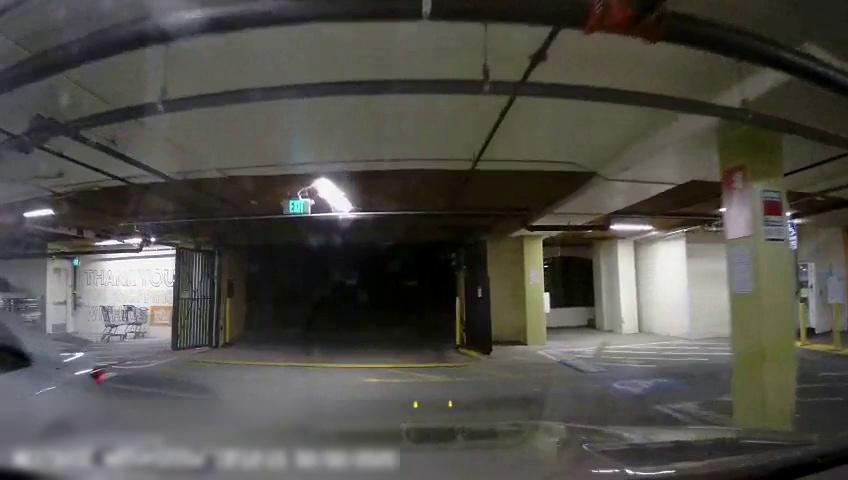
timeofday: Night
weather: Other
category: Drivable Space
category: Vehicles | Car
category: Vehicles | Truck